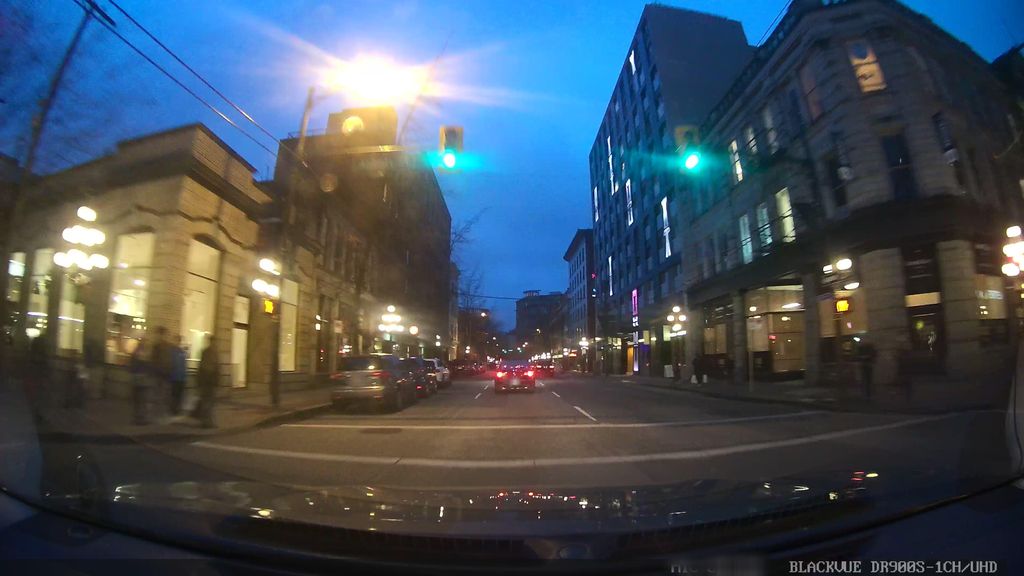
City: vancouver